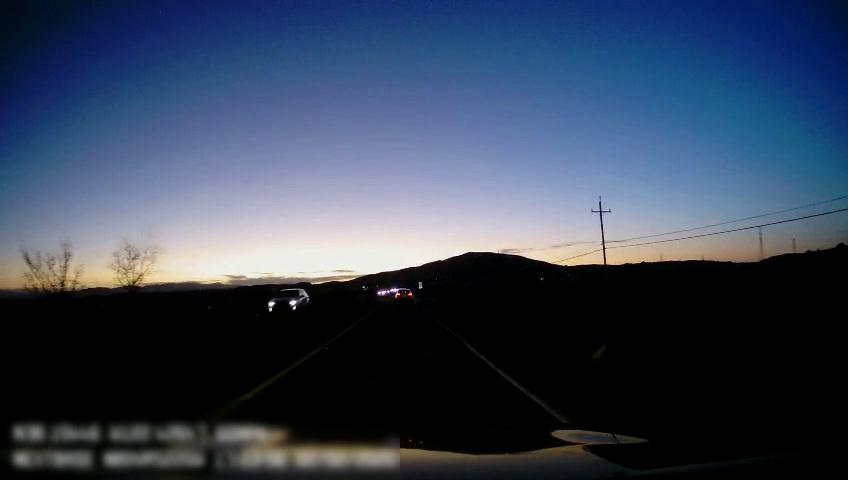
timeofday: Dusk/Dawn/Twilight
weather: Other
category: Drivable Space
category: Vehicles | Car
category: Vehicles | Car
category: Lanes | Current Lane
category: Lanes | Current Lane